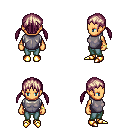
a pixel art fantasy rpg character, female body template, human, tanned skin, steel chest armor, teal pants, white blonde twin-tailed hairstyle, bracelets, gold boots, four views (front, back, left, right), 2x2 character sprite sheet, small pixel art, hard edges, no anti-aliasing